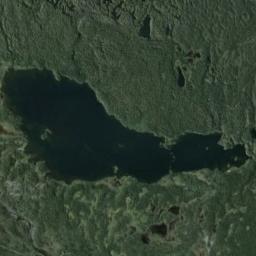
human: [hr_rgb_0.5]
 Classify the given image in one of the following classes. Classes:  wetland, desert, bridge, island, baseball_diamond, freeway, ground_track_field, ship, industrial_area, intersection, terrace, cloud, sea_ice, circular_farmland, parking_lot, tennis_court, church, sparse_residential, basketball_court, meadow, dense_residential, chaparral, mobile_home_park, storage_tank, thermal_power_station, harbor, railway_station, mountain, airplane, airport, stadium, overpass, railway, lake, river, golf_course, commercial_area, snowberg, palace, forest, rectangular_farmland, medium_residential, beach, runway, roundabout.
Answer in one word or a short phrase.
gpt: lake